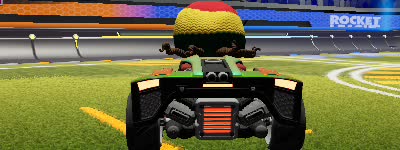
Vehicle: breakout